Field crop: maize
Growth stage: 2
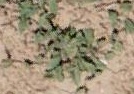
Species: convolvulus